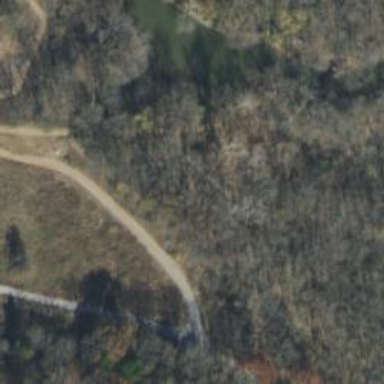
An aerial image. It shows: Path leading to bridge.